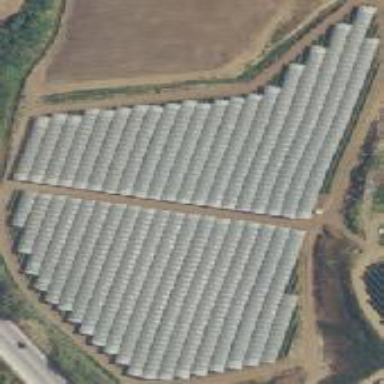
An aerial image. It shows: Area dedicated to greenhouse horticulture.